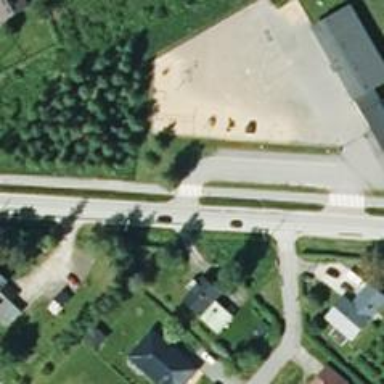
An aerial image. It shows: Uncontrolled crossing on the road.